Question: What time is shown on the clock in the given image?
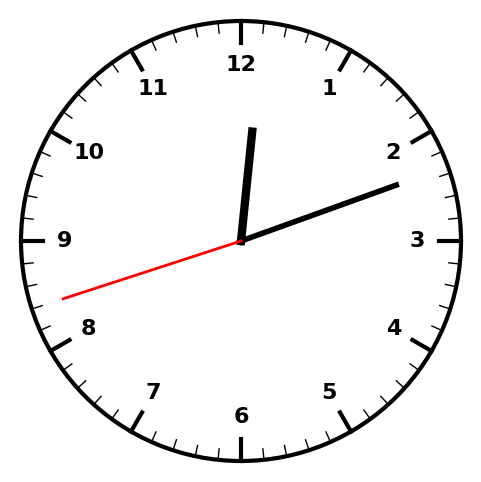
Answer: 12:11:42